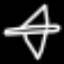
Label: airplane